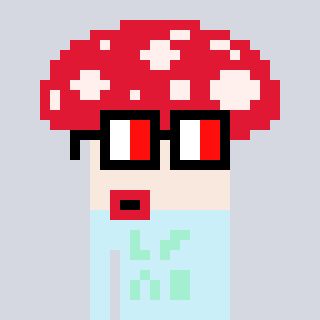
a pixel art character with square glasses with black frames and red eyes, a mushroom-shaped head and a cold-colored body on a cool background